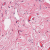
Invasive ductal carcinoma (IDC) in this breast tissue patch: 0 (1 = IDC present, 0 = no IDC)